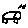
Label: car